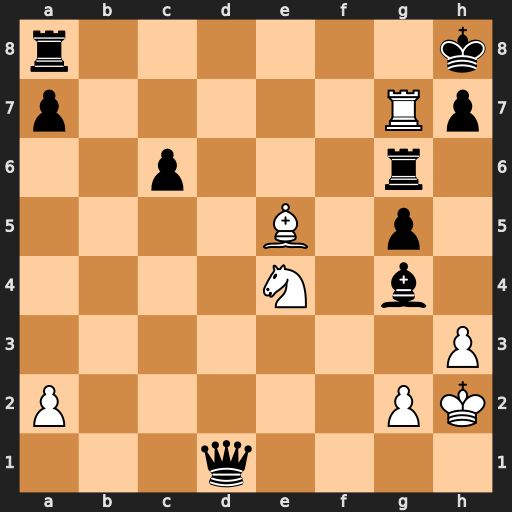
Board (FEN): r6k/p5Rp/2p3r1/4B1p1/4N1b1/7P/P5PK/3q4
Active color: w
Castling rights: -
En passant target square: -
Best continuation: Rxg6#